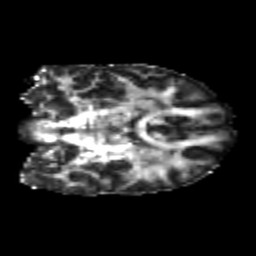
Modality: FA
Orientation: coronal
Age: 25
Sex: female
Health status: healthy
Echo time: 0.074 s